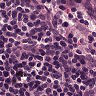
Metastatic tissue present: no